Interaction volume radius: 5 \u00c5
Interaction volume height: 30 \u00c5
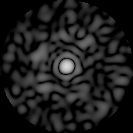
Disorder parameter: 0.8465